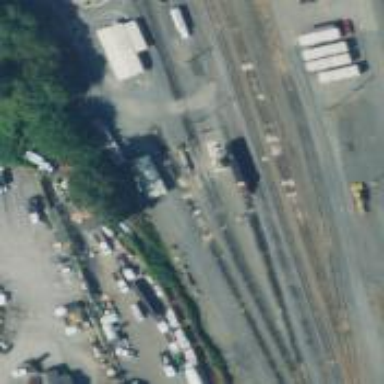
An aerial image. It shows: Railway yard.